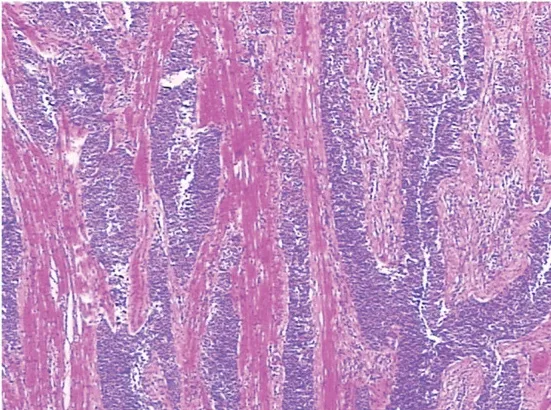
Lamina muscularis.
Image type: pathology (h&e)